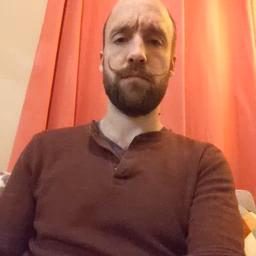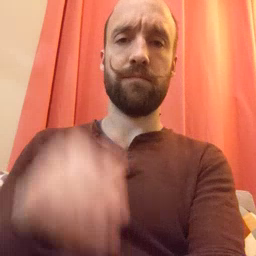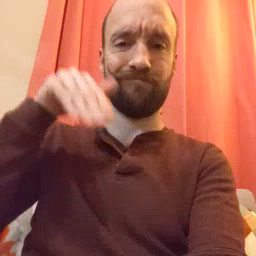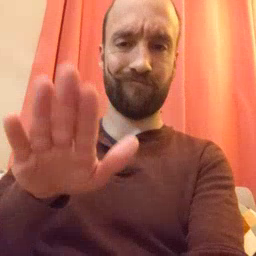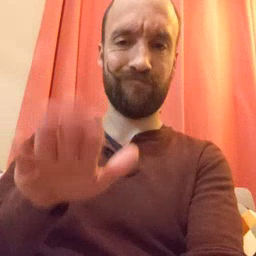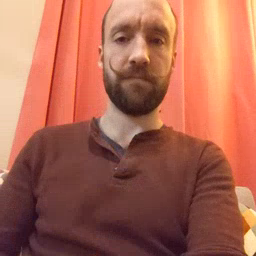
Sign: into